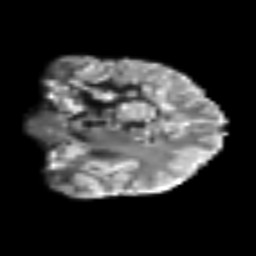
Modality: T2w
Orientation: coronal
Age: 31
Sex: female
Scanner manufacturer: siemens
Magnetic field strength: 3 T
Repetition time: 6.1 s
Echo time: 0.101 s